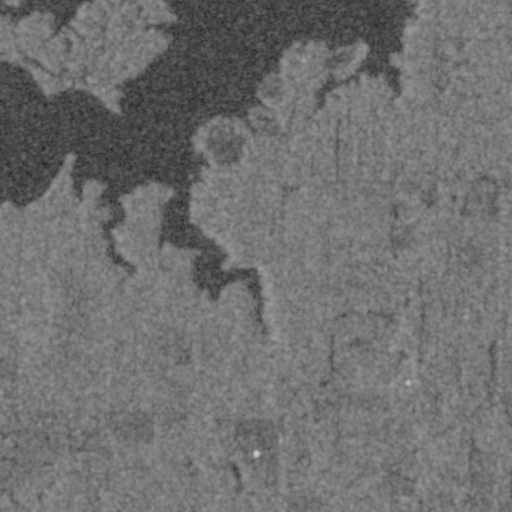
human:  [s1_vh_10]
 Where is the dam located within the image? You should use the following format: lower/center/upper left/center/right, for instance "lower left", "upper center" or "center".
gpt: The dam is located in the upper right of the image.
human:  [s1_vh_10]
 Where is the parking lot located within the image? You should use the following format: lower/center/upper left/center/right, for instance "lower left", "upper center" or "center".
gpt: The parking lot is located in the upper of the image.
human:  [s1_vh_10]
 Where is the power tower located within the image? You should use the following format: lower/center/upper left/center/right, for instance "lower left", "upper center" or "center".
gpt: The power tower is located in the lower right of the image.
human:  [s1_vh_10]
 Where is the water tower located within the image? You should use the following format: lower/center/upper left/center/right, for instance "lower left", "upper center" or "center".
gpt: The water tower is located in the upper center of the image.
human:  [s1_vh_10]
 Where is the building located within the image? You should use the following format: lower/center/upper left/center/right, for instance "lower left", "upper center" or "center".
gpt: The building is located in the upper of the image.
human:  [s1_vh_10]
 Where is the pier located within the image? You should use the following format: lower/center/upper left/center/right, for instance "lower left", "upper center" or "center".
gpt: The pier is located in the upper right of the image.
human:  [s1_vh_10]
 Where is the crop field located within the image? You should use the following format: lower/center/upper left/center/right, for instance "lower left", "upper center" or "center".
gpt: There is no crop field in the image.

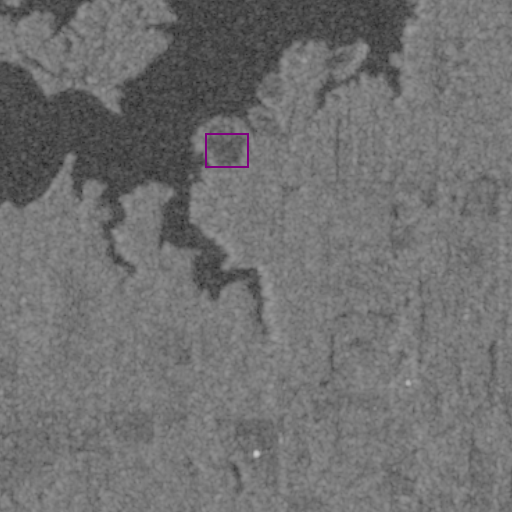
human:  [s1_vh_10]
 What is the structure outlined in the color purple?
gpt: The structure outlined in purple is a parking lot.
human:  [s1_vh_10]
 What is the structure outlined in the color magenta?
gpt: There is no magenta outline.